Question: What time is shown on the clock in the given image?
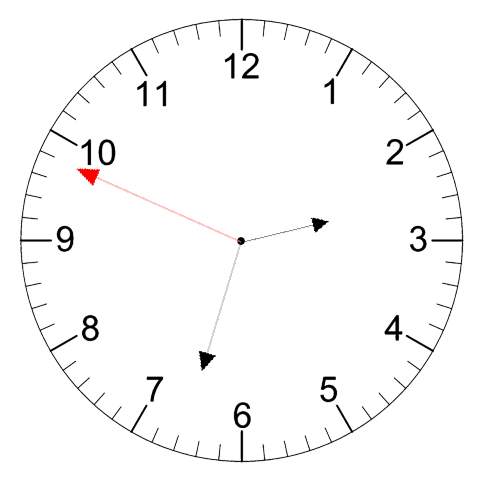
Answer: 02:32:49